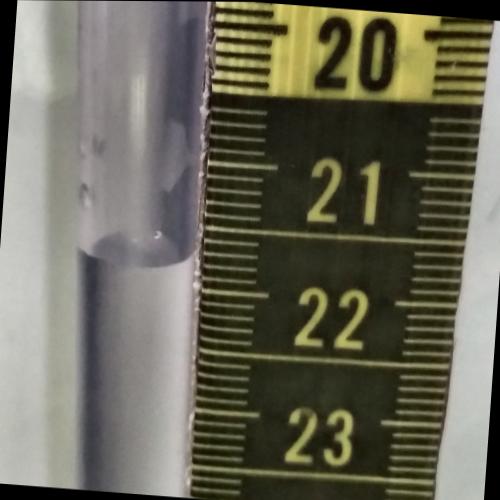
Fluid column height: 21.8 cm